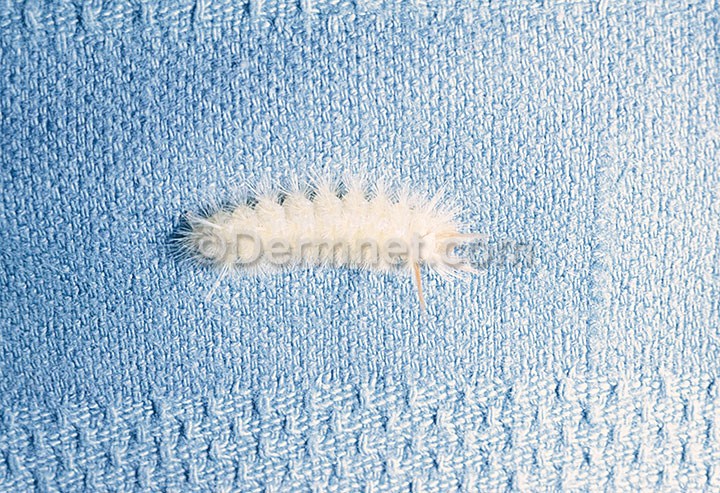
Disease: Scabies Lyme Disease and other Infestations and Bites